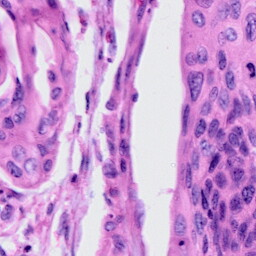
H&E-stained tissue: Cervix